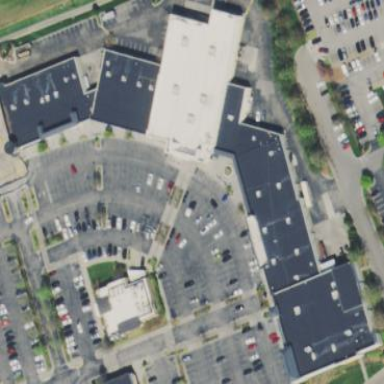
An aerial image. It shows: Retail building.